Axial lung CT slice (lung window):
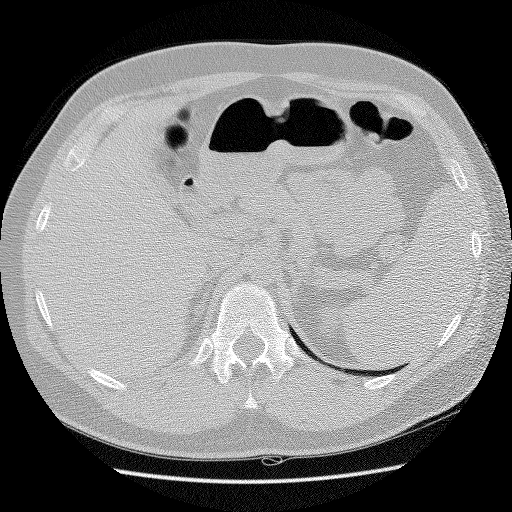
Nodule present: no